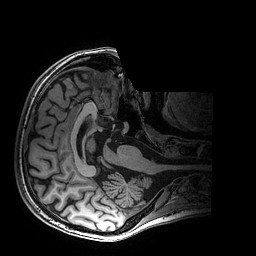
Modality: T1w
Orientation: axial
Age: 22
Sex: female
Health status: healthy
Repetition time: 2.53 s
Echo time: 0.0034 s